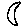
Label: moon